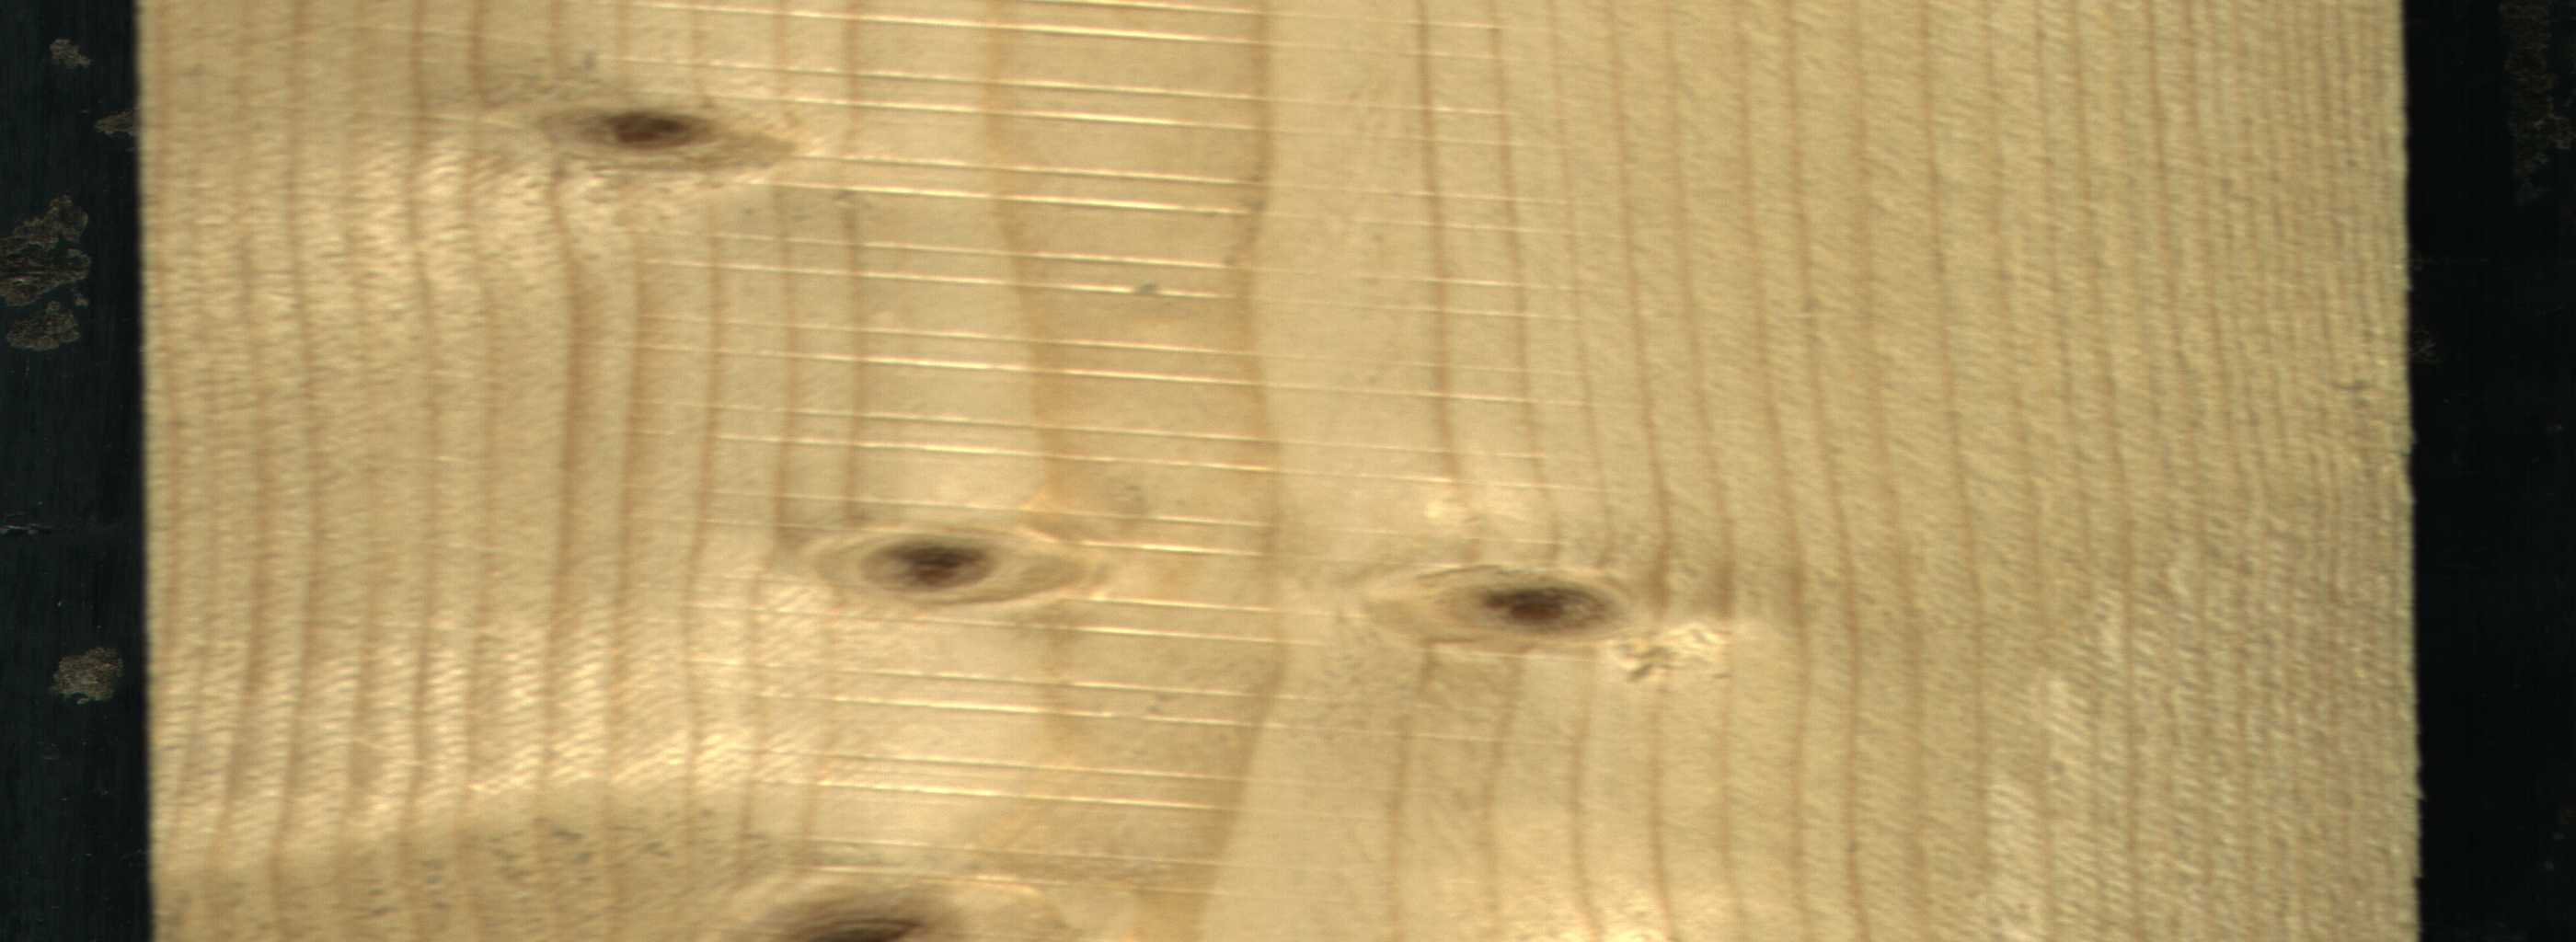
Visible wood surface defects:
Live_Knot
Live_Knot
Live_Knot
Live_Knot